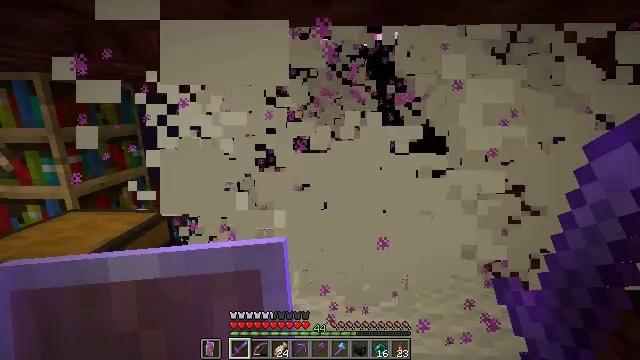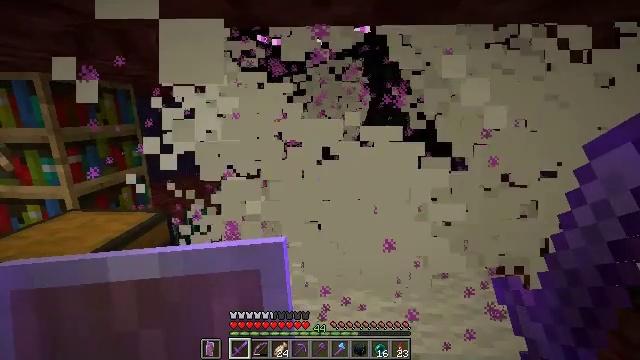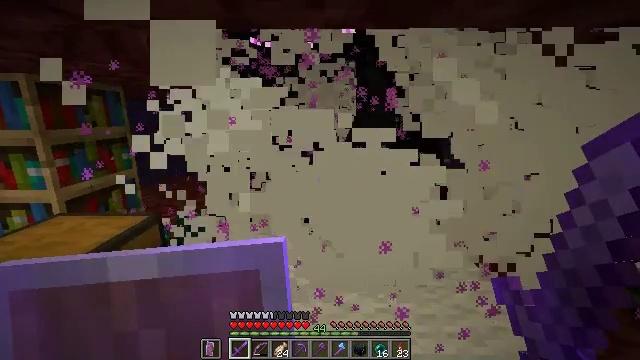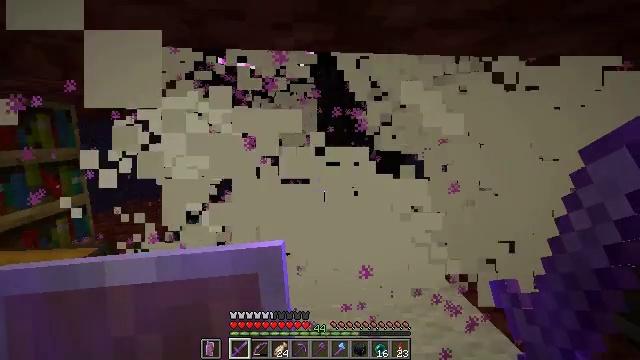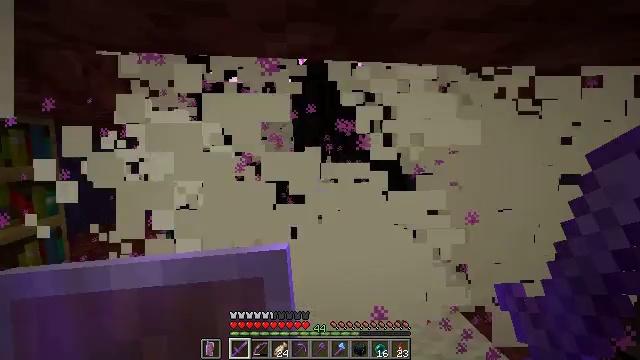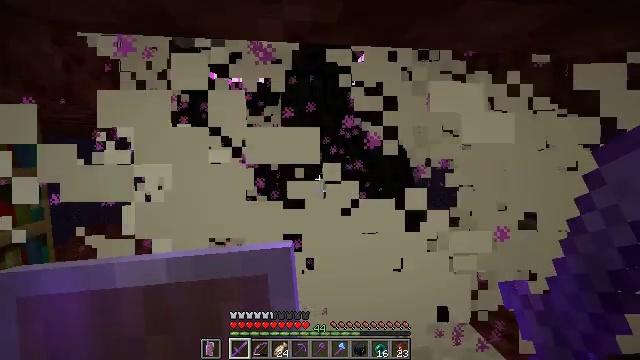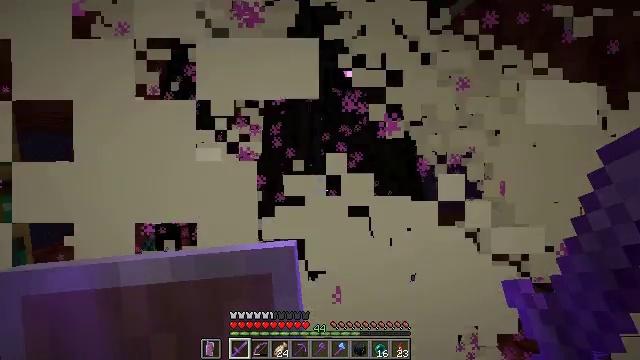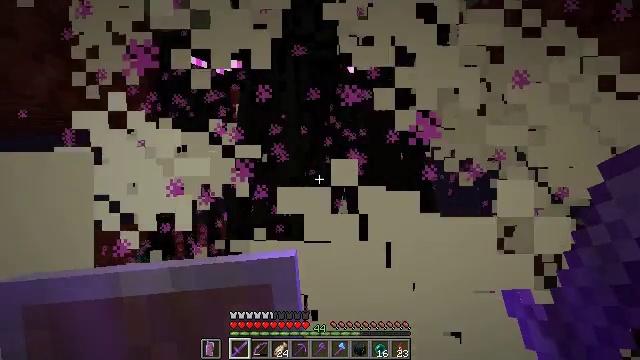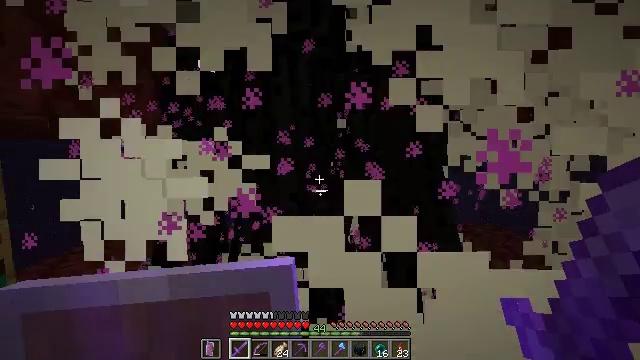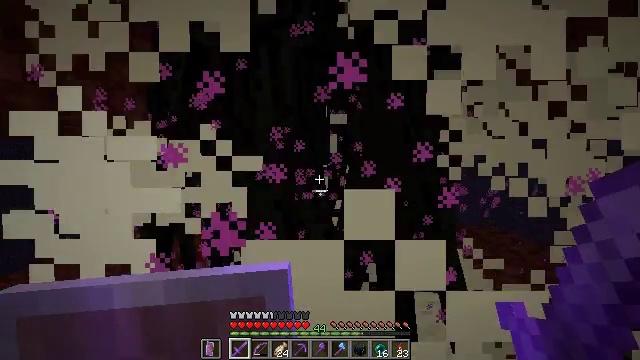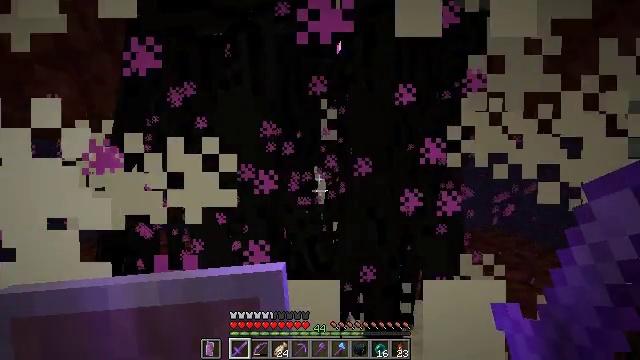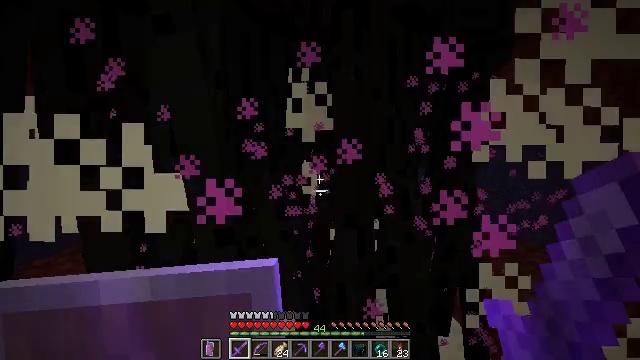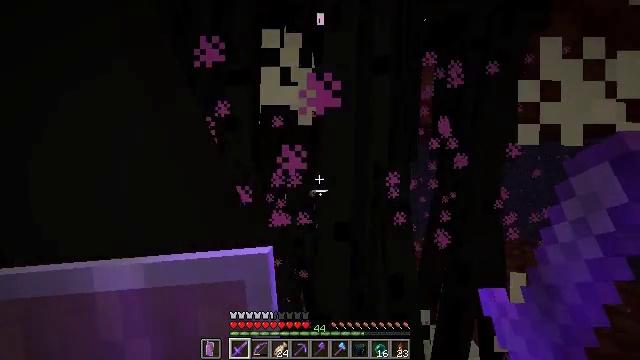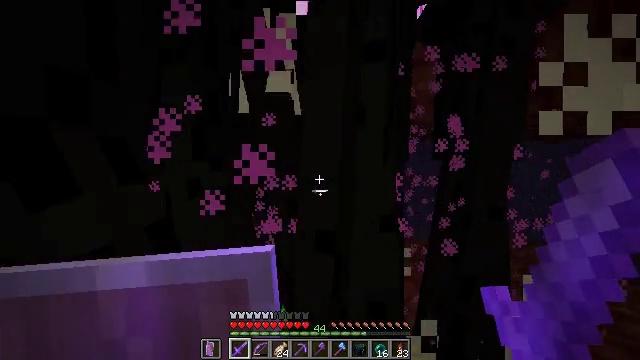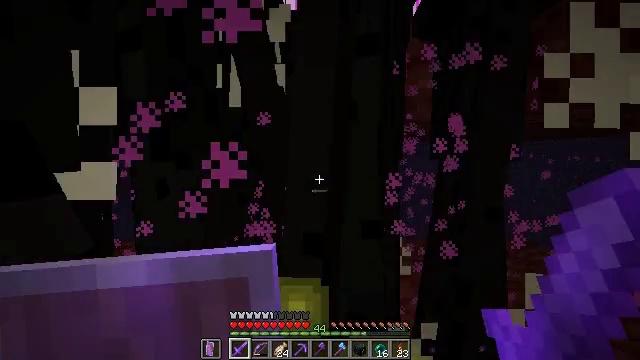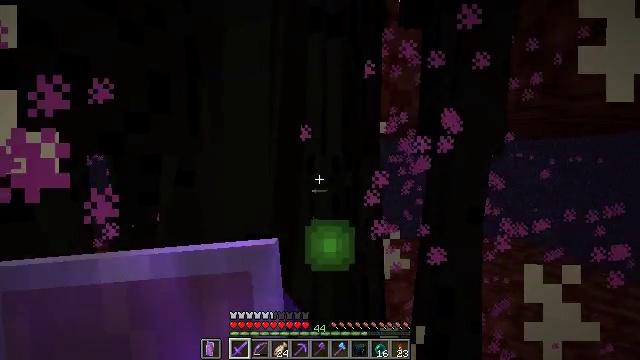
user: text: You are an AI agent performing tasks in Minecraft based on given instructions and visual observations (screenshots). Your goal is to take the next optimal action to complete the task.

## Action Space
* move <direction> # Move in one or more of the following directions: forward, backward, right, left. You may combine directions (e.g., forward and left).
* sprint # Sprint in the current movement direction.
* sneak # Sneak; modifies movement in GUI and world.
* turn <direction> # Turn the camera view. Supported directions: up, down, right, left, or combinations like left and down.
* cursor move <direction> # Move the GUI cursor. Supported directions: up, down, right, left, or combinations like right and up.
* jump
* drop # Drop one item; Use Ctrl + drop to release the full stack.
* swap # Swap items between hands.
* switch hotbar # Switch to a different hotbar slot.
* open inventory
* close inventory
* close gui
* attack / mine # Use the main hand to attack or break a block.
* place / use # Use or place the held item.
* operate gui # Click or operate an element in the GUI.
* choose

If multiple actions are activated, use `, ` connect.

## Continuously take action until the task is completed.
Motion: motion action
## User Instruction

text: Combat the enderman.
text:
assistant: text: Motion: no_op
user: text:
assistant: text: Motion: turn right
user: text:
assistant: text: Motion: move forward, turn right and up
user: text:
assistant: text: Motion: move forward, turn right and up
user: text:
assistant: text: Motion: move forward
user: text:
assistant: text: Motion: move forward
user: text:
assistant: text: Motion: move forward
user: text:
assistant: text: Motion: move forward, turn left
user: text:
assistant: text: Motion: move forward
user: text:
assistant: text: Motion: move forward
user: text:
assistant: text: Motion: move forward
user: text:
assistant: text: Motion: move forward
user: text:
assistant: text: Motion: no_op
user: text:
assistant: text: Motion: attack / mine
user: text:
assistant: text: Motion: attack / mine
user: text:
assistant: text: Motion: move back, attack / mine
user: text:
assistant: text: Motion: move back, attack / mine
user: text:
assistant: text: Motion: move back, attack / mine
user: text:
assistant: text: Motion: move back
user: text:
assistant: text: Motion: move back
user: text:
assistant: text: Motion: move back
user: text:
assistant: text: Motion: no_op
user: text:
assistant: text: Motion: no_op
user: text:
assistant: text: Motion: no_op
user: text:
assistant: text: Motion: no_op
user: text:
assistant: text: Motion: no_op
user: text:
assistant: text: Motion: no_op
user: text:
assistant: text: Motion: no_op
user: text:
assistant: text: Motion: no_op
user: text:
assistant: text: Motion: no_op